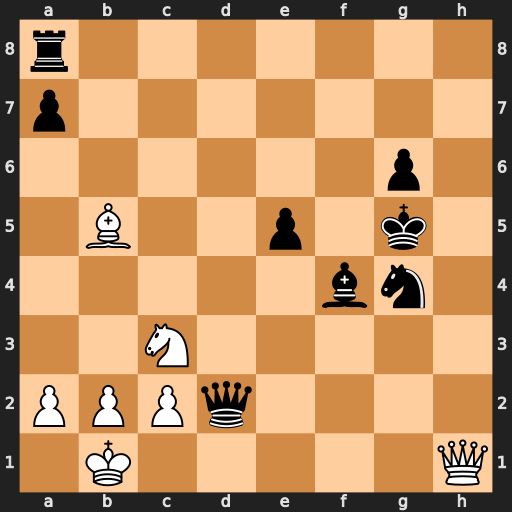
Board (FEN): r7/p7/6p1/1B2p1k1/5bn1/2N5/PPPq4/1K5Q
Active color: w
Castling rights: -
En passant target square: -
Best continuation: Ne4+ Kf5 Nxd2